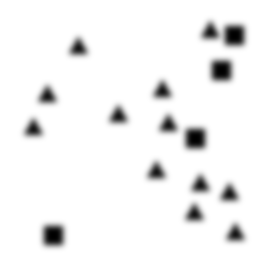
Squares: 4
Triangles: 12
Stars: 0
Total shapes: 16